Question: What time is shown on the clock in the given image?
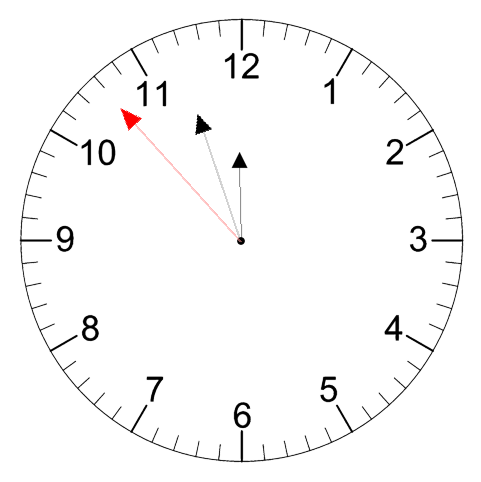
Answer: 11:56:53